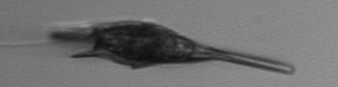
Label: Tripos_lineatus